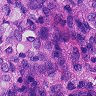
Metastatic tissue present: yes